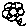
Label: flower